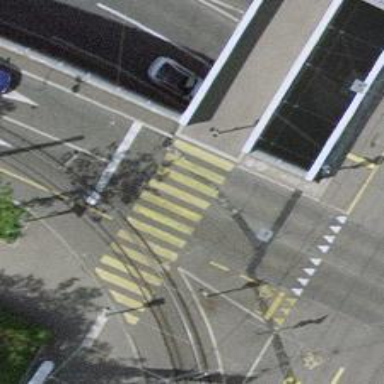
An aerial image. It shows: Road crossing with traffic signals.